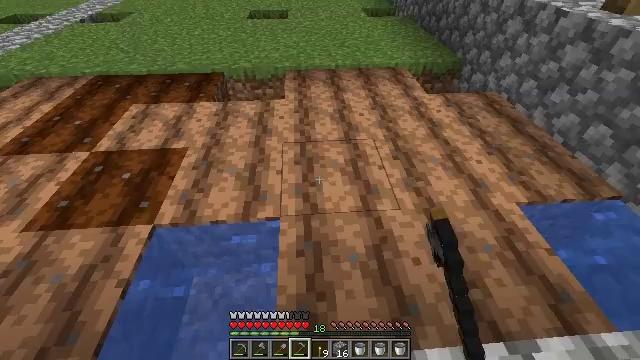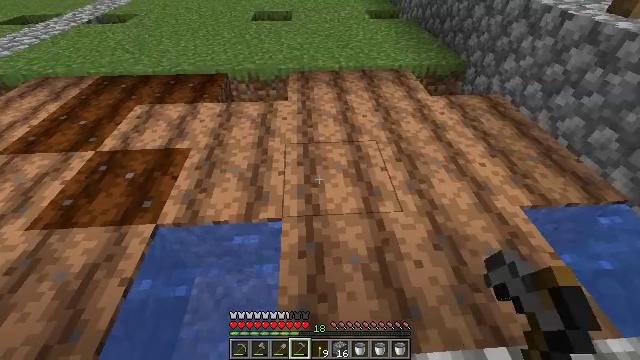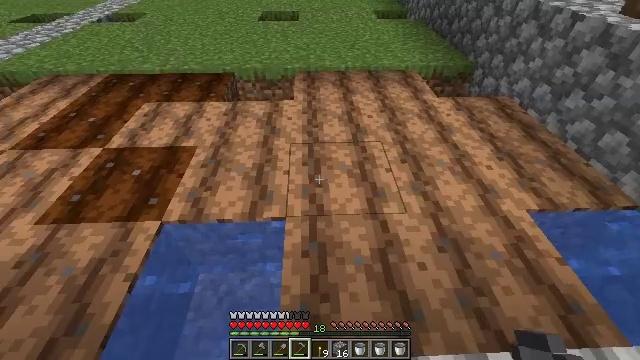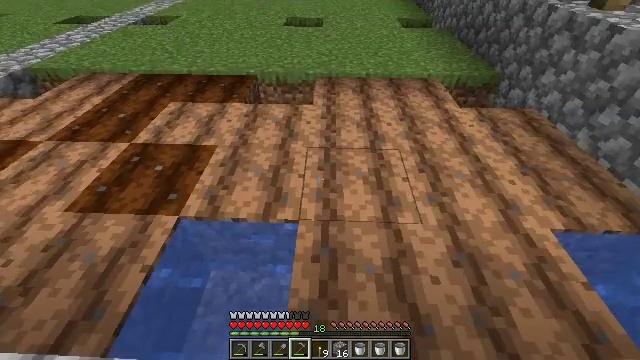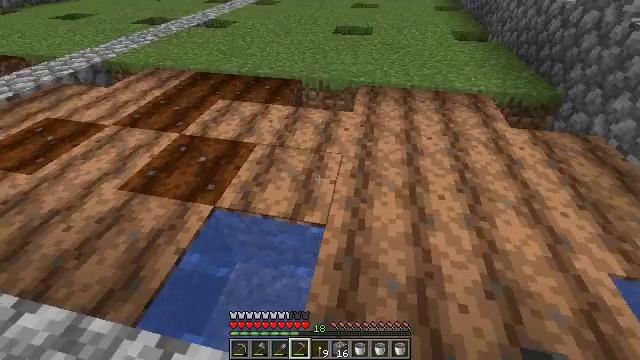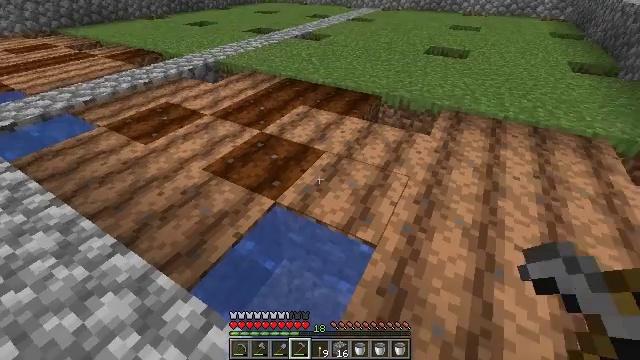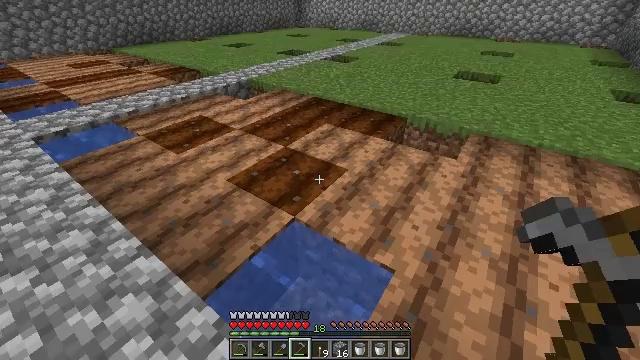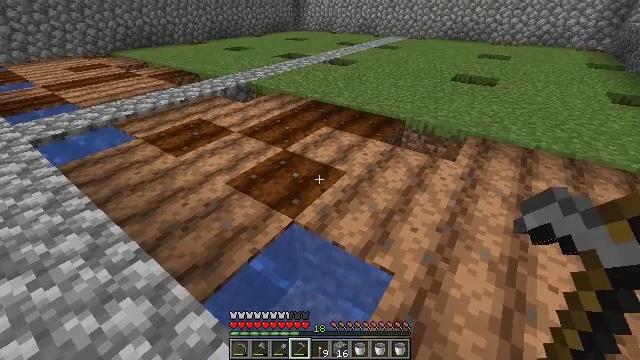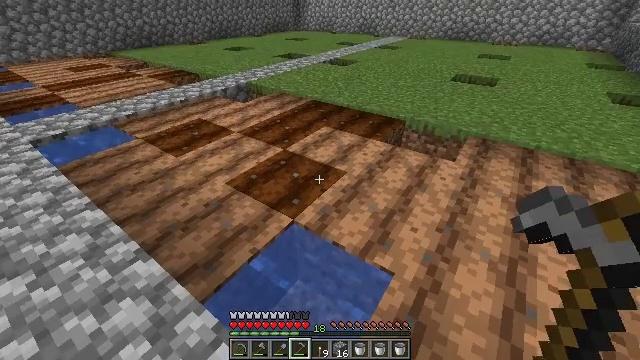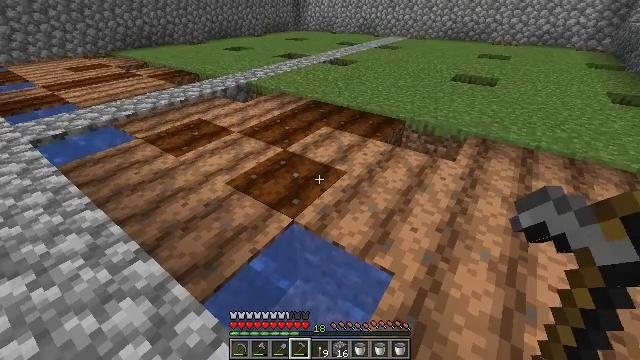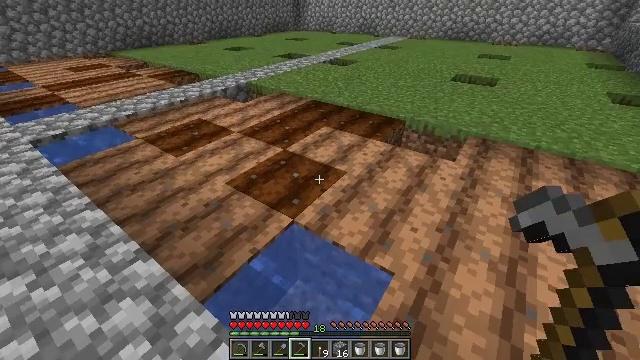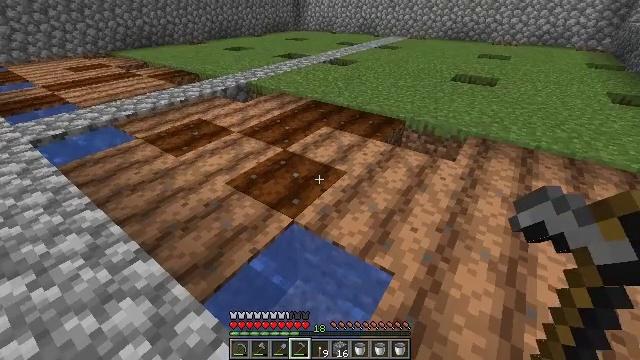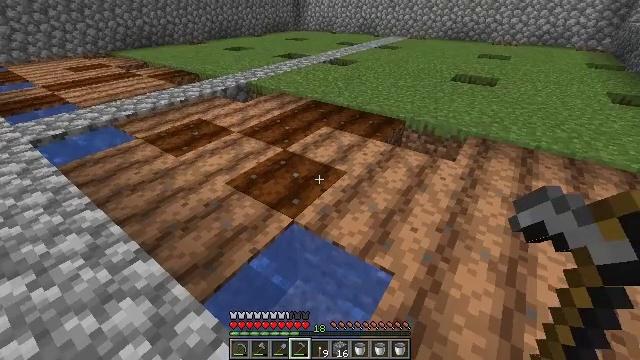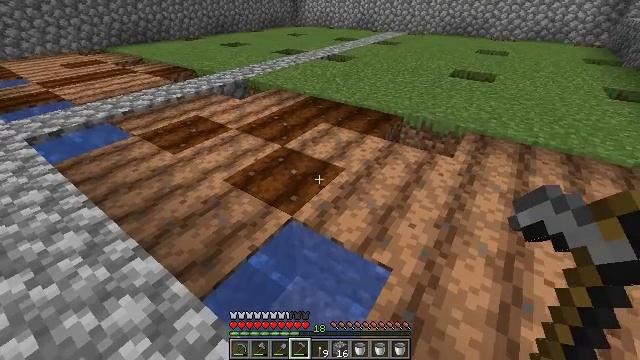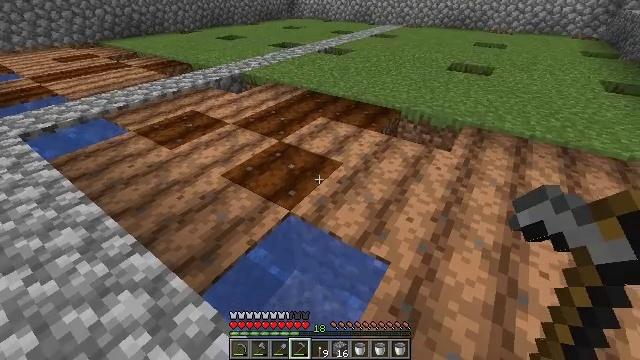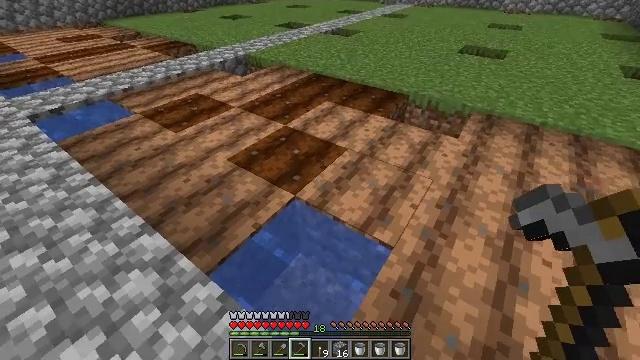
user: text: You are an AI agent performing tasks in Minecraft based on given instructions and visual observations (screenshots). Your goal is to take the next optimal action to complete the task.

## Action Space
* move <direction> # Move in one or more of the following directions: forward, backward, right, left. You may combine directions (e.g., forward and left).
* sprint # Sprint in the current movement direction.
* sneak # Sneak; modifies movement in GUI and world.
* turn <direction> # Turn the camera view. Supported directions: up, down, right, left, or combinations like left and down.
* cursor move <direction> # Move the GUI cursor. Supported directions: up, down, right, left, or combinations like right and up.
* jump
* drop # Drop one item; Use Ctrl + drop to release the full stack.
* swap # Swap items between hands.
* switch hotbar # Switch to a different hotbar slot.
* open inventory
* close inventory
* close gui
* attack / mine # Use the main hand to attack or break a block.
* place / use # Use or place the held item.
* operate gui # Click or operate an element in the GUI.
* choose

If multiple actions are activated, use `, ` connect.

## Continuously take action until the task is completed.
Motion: motion action
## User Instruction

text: Reclaim farmland by breaking it.
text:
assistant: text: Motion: no_op
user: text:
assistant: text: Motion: turn left
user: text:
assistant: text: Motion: turn left and up
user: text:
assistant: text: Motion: turn left and up
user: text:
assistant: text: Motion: turn left and up
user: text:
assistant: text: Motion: turn left and up
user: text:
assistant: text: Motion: no_op
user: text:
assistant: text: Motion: no_op
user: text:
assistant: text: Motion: no_op
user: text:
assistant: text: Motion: no_op
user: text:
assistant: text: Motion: no_op
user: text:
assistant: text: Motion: no_op
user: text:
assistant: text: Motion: no_op
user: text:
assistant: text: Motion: turn down
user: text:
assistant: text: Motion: turn left and down
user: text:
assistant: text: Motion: turn left and down
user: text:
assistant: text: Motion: turn left and down
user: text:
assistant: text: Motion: turn left and up
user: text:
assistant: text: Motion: turn left and up
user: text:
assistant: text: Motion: turn up
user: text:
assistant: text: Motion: no_op
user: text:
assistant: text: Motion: no_op
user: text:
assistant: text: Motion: no_op
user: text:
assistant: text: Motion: no_op
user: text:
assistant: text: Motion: turn left and up
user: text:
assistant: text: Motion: turn left and up
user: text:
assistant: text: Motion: turn left and up
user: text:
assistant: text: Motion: turn left and up
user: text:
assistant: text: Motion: no_op
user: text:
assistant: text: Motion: no_op